Question: I have a div (tab) that I rotate 270 degrees like so:
'''
-webkit-transform-origin: 100% 0%;
-webkit-transform: rotate(270deg);
'''
(Example here: <URL>
When I want to align the tab with the top edge of the content box, it's pretty easy. i just set "top" to "3px" (the border size). However, for the bottom it's another story.
It appears I need to calculate this with jquery like so:
'''
$tab.css('bottom', (Math.abs($tab.outerWidth()-$tab.outerHeight())
'''
(Though for this example I'm just using a static value. It may not look exactly like I want it to in your browser, here's an image: )

I was wondering if there is a better way since this does not seem to work all that well in firefox for example (1 pixel shift). Is there an easier way by adjusting the transform-origin perhaps?
(Note that I need to keep the same div structure I have now)
Ideally it'd be as easy as setting bottom to: 3px (the border thickness)
Thanks.
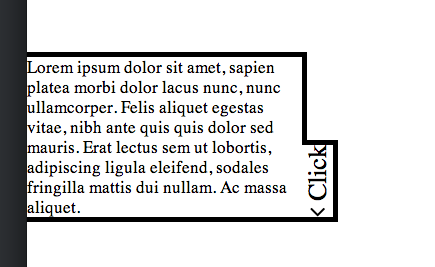
Answer: When you want to put the tab at the top of the sticky, apply the class '.tab-top' to the '.sticky-tab' element.
'''
.tab-top {
transform-origin: 100% 0%;
transform: rotate(270deg);
top: 5px; /*Border Size*/
right: 5px; /*Border Size*/
}
'''
When you want to put the tab at the bottom of the sticky, apply the class '.tab-bottom' to the '.sticky-tab' element.
'''
.tab-bottom {
transform-origin: 100% 100%;
transform: rotate(270deg) translateX(100%);
bottom: 0;
right: -18px; /*Height (appearing as width once rotated) of the tab*/
}
'''
Essentially you want to change the transform origin to be at the bottom right-hand corner of the element and then attach the element to the bottom of its parent. This will place the element exactly below the '.sticky'. Then use the 'translateX(100%)' to force the bottom of the '.sticky-tab' to align with the bottom of the '.sticky'.